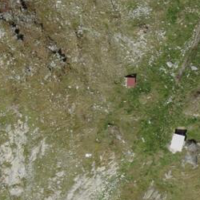
EUNIS habitat code: 26
Species observed at this site:
Sempervivum montanum
Anthus spinoletta